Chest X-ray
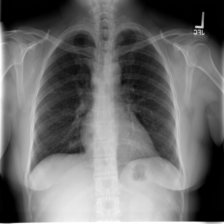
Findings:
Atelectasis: negative
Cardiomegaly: negative
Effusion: negative
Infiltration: negative
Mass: negative
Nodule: negative
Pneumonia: negative
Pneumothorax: negative
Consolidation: negative
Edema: negative
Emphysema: negative
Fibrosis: negative
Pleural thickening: negative
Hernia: negative